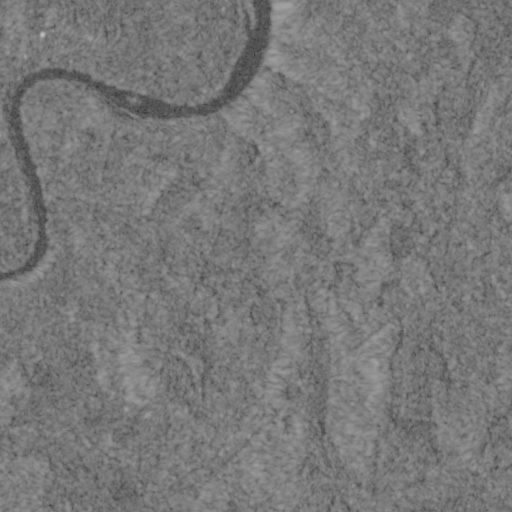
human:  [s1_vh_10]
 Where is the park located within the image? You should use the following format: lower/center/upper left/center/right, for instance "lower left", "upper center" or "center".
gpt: The park is located in the center left of the image.
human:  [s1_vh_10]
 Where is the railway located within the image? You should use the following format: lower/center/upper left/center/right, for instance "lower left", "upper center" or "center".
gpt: The railway is located in the right of the image.
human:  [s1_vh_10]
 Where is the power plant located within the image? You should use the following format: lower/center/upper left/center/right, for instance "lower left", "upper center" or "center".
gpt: There is no power plant in the image.

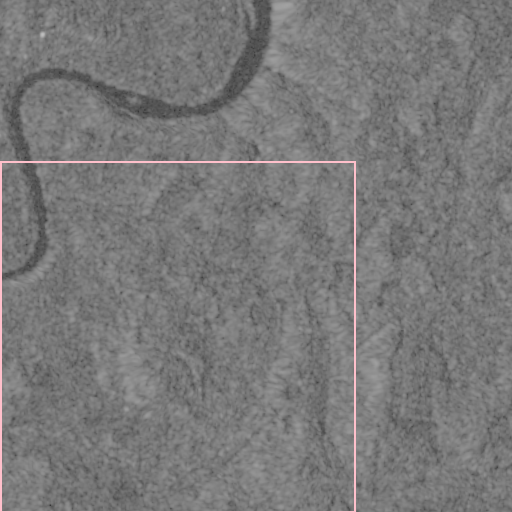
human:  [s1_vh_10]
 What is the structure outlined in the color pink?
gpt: The structure outlined in pink is a crop field.
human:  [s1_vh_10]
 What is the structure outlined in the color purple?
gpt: There is no purple outline.